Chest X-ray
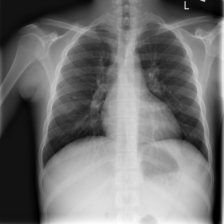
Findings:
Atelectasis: negative
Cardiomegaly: negative
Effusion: negative
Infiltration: positive
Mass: negative
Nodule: negative
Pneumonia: negative
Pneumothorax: negative
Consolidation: negative
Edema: negative
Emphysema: negative
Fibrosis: negative
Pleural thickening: negative
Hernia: negative